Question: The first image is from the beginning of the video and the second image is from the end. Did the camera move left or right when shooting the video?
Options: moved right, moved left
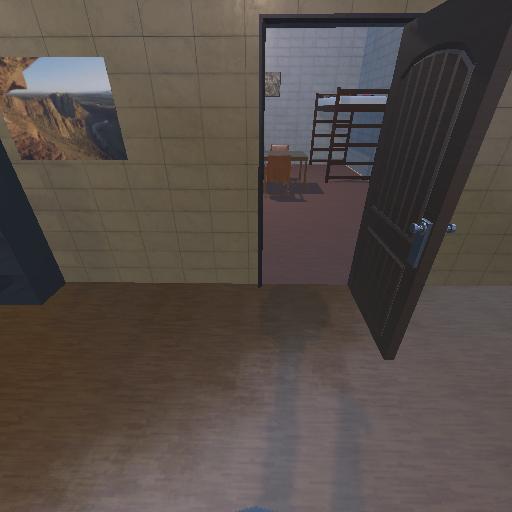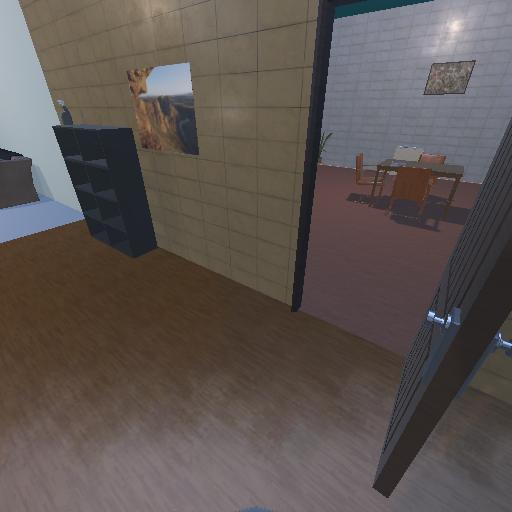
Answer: moved right